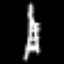
Label: The Eiffel Tower